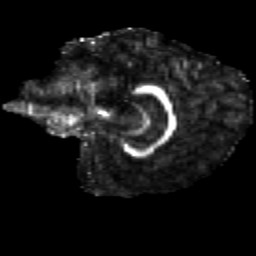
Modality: FA
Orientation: sagittal
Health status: healthy
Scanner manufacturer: siemens
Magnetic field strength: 3 T
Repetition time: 12 s
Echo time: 0.092 s